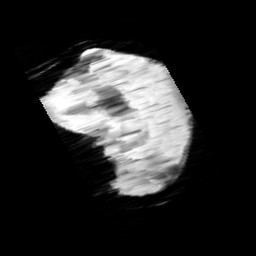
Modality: minIP
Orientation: sagittal
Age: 10
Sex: female
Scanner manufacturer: siemens
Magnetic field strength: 3 T
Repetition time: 0.027 s
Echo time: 0.02 s